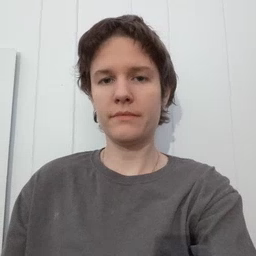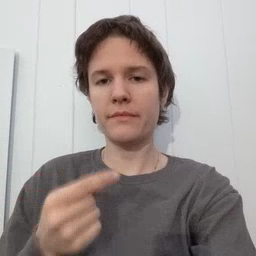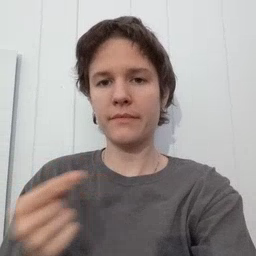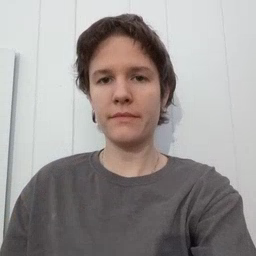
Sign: owie